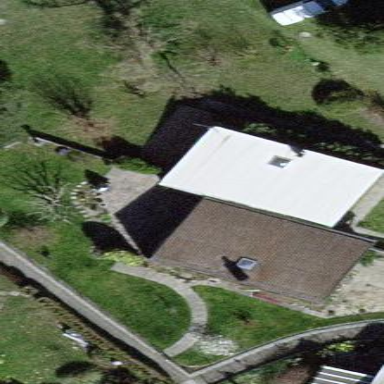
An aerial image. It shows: Semidetached house.